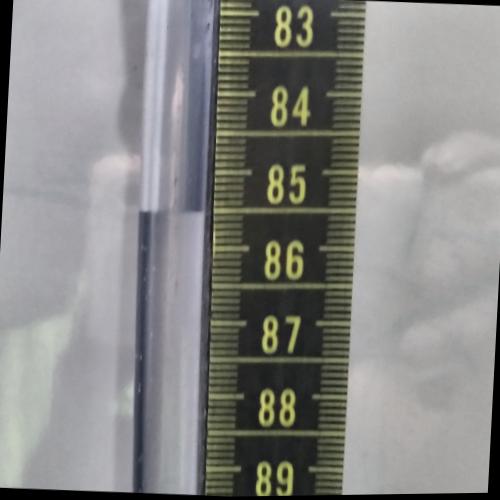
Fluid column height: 85.5 cm